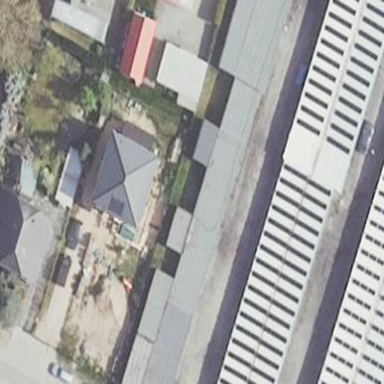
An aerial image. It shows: Group of garages.